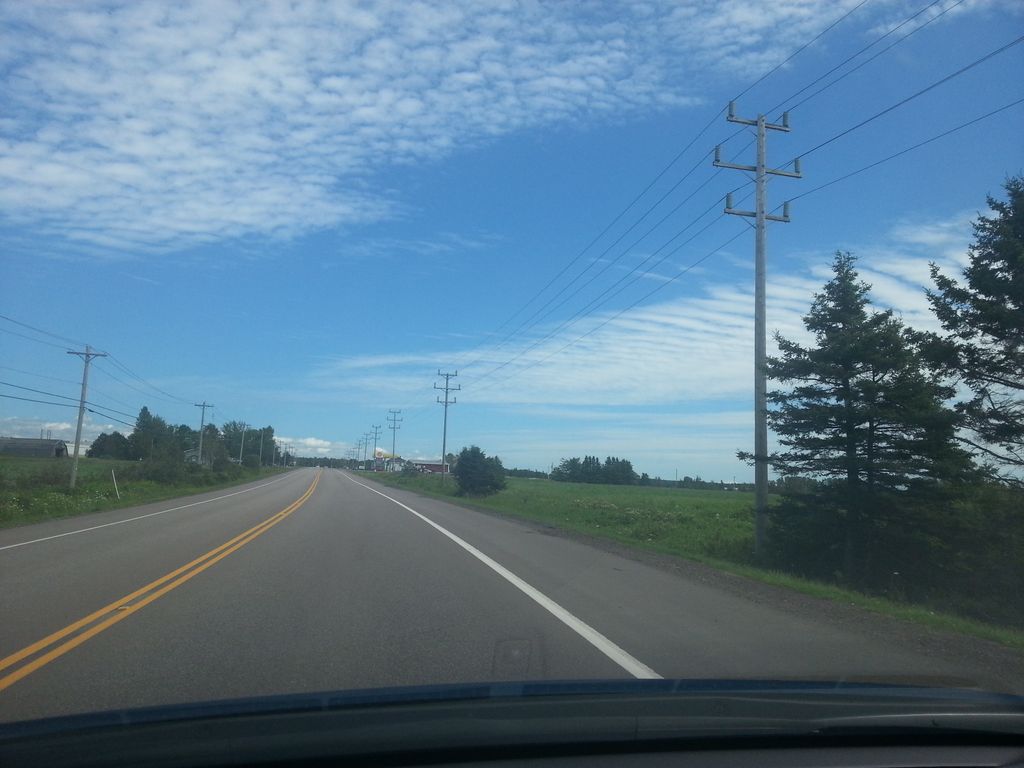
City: charlottetown